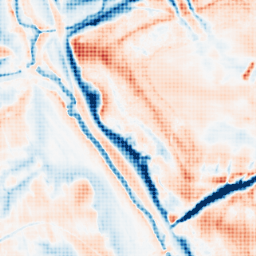
Category: multiscale
Decomposition family: dog_multiscale
Decomposition parameters: sigma_ratio: 1.6
n_scales: 6
base_sigma: 0.5
Upsampling method: sinc_hamming
Upsampling parameters: scale: 4
kernel_size: 4
Upsampling scale: 4